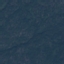
Label: Forest